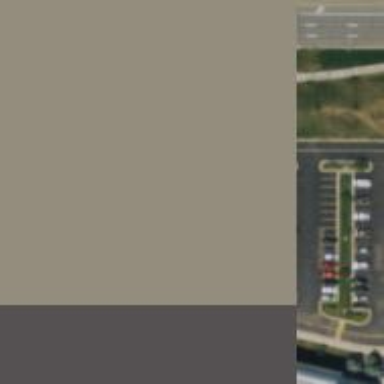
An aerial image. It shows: Parking space is available.